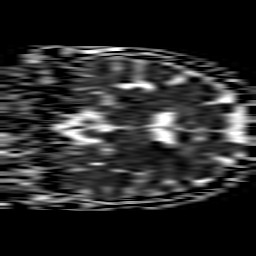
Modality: ADC
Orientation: coronal
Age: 71
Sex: female
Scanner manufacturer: philips
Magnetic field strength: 1.5 T
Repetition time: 3.547 s
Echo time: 0.09411 s